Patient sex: M
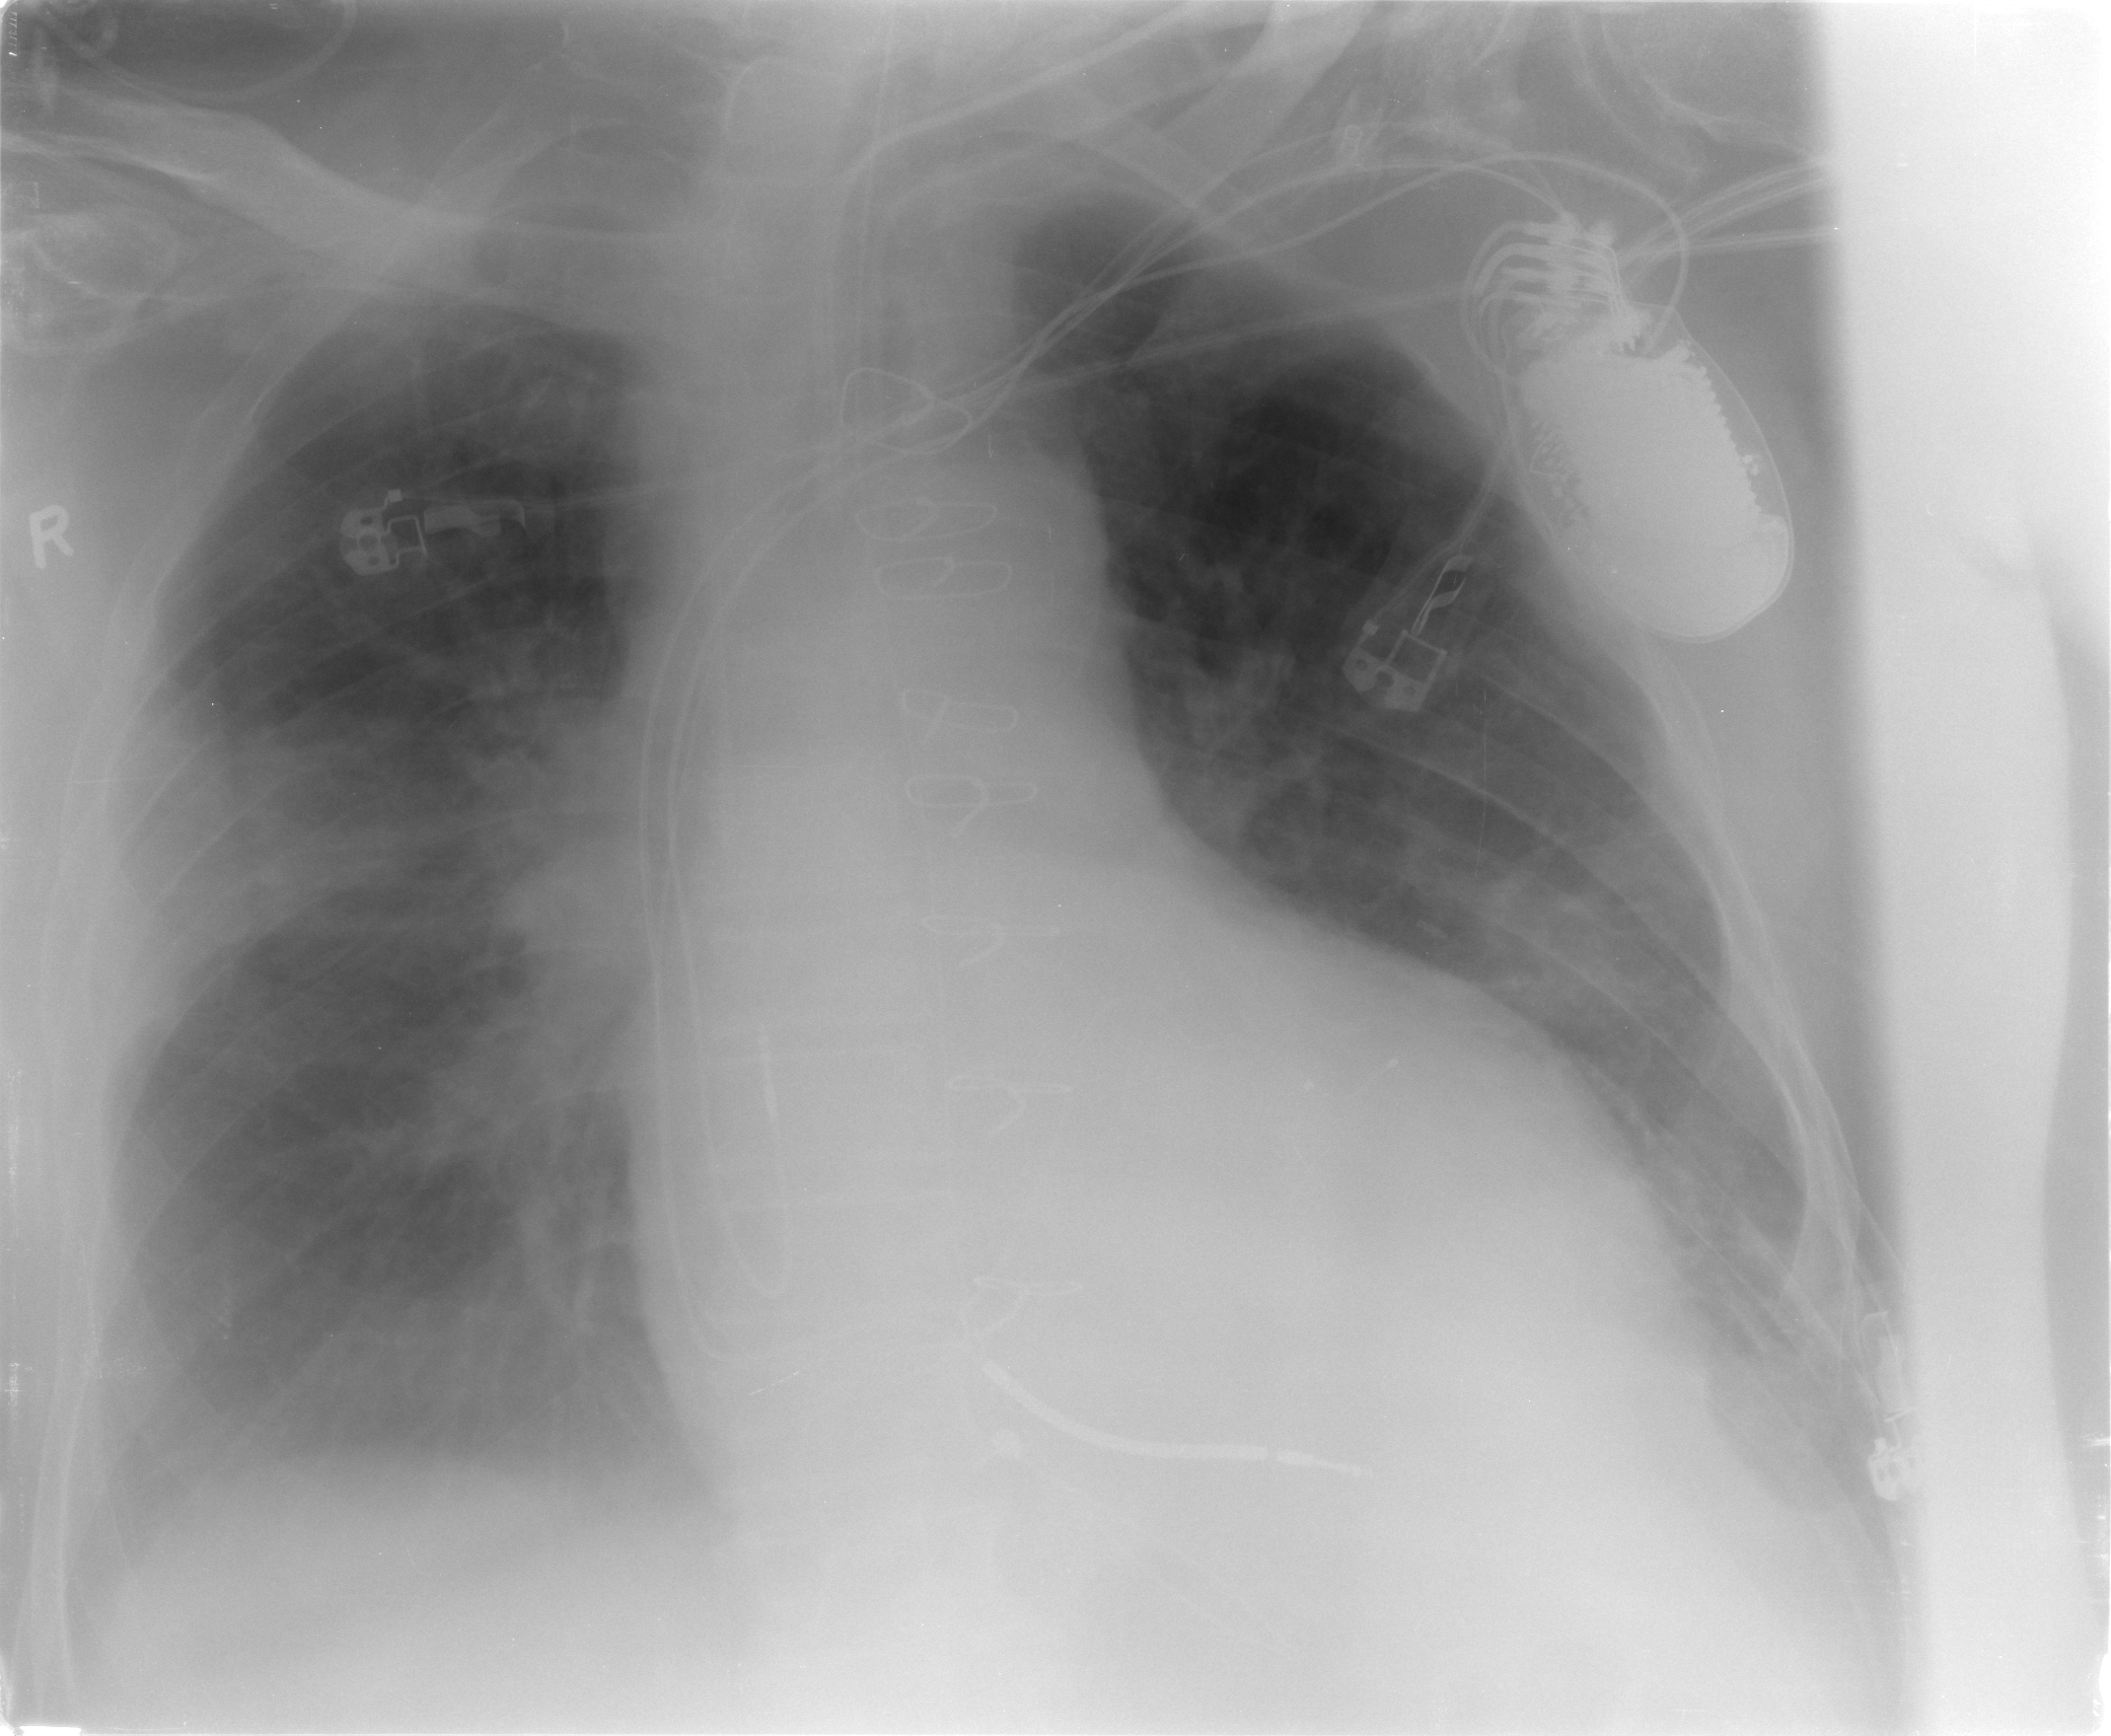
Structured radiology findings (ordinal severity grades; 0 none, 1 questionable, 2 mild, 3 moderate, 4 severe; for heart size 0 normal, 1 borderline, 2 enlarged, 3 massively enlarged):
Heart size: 2
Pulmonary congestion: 2
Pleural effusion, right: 3
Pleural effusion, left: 2
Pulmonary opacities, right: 0
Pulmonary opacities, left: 0
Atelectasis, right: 3
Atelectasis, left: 2